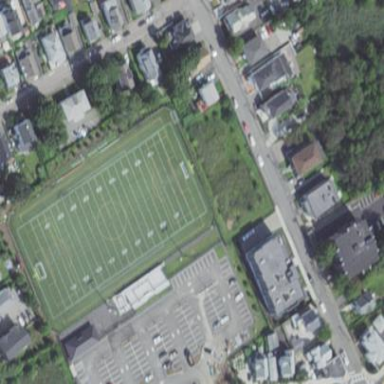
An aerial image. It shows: Pitch for American football.